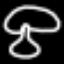
Label: mushroom